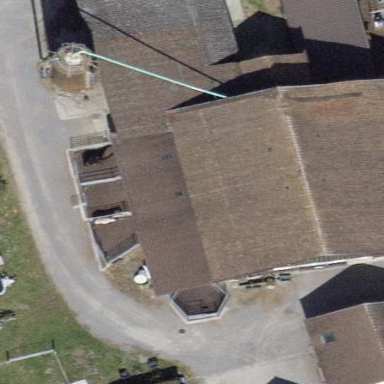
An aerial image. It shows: Gabled barn with brown roof.